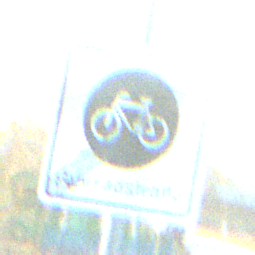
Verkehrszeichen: EndeFahrradstrasse
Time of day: SunriseSunset
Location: Outdoor (RoadRail)
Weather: PartlyCloudy
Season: NotSpecified
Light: Natural